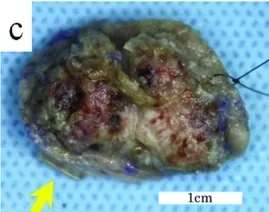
Preoperative and postoperative findings. (c and d) Resected verrucous nodule with skin staples (arrow).
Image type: medical_photograph (other_medical_photograph)